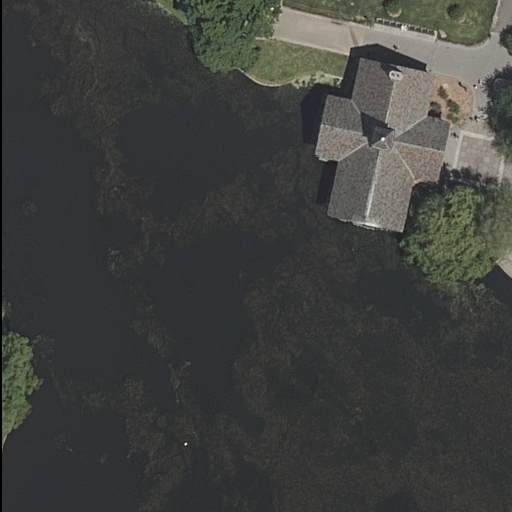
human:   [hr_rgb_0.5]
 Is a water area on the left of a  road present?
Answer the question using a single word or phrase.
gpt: no

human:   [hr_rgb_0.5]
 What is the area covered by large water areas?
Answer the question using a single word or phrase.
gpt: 8527m2

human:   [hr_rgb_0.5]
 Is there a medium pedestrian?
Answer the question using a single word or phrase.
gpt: yes

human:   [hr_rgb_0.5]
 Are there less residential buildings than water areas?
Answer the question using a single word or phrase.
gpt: no

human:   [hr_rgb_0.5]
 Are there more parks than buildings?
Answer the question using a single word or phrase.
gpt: no

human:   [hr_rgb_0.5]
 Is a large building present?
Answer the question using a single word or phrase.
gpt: yes

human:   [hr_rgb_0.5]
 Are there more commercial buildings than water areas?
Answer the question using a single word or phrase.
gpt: no

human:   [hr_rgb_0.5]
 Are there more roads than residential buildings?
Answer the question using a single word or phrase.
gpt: yes

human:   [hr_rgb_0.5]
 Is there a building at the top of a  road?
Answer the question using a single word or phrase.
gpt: no

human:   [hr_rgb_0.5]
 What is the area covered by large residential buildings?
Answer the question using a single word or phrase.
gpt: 629m2

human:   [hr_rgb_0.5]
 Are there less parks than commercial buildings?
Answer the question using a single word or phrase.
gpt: no

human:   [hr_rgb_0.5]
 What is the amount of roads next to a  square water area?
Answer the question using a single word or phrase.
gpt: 0

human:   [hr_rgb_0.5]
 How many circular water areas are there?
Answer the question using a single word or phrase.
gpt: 0

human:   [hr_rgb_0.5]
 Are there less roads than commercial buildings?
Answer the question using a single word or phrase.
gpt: no

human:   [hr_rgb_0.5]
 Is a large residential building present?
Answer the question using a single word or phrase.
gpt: yes

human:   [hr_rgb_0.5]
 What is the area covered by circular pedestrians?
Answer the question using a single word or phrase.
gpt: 0m2

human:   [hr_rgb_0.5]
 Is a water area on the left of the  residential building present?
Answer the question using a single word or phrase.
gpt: no

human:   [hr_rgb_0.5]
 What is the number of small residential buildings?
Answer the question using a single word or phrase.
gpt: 0

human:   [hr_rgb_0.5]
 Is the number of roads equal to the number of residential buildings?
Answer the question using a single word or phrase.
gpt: no

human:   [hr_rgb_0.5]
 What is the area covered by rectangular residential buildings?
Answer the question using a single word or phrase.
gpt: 0m2

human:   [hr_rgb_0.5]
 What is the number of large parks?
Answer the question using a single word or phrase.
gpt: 0

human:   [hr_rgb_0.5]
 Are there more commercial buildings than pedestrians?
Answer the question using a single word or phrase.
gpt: no

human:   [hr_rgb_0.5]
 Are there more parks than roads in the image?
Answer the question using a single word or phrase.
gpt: no

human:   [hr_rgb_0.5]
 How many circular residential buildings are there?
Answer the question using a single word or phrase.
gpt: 0

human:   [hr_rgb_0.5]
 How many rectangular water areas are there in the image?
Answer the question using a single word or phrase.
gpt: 0

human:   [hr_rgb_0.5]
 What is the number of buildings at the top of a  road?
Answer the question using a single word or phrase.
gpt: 0

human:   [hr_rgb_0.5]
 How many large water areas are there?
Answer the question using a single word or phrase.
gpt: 1

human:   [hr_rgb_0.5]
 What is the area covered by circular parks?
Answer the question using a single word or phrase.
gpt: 0m2

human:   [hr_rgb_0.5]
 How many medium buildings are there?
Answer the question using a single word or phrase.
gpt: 0

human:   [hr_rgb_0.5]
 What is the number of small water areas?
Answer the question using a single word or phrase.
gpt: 0

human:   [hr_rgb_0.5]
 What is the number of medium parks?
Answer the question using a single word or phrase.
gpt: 1

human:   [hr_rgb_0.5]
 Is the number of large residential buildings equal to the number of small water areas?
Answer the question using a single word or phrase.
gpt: no

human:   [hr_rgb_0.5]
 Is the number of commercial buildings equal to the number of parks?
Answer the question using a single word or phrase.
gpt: no

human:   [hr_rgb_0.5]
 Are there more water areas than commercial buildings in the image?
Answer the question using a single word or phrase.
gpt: yes

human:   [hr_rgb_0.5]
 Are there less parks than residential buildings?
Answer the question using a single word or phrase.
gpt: no

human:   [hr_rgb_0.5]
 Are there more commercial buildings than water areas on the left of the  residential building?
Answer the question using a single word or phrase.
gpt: no